Field crop: tomato
Growth stage: 2
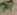
Species: solanum